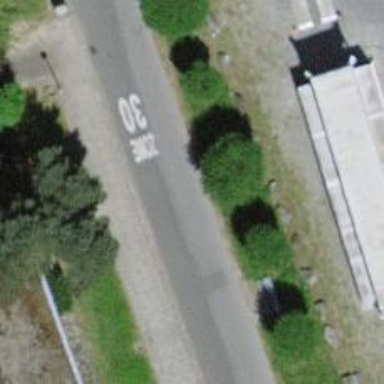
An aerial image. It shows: Bench.